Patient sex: M
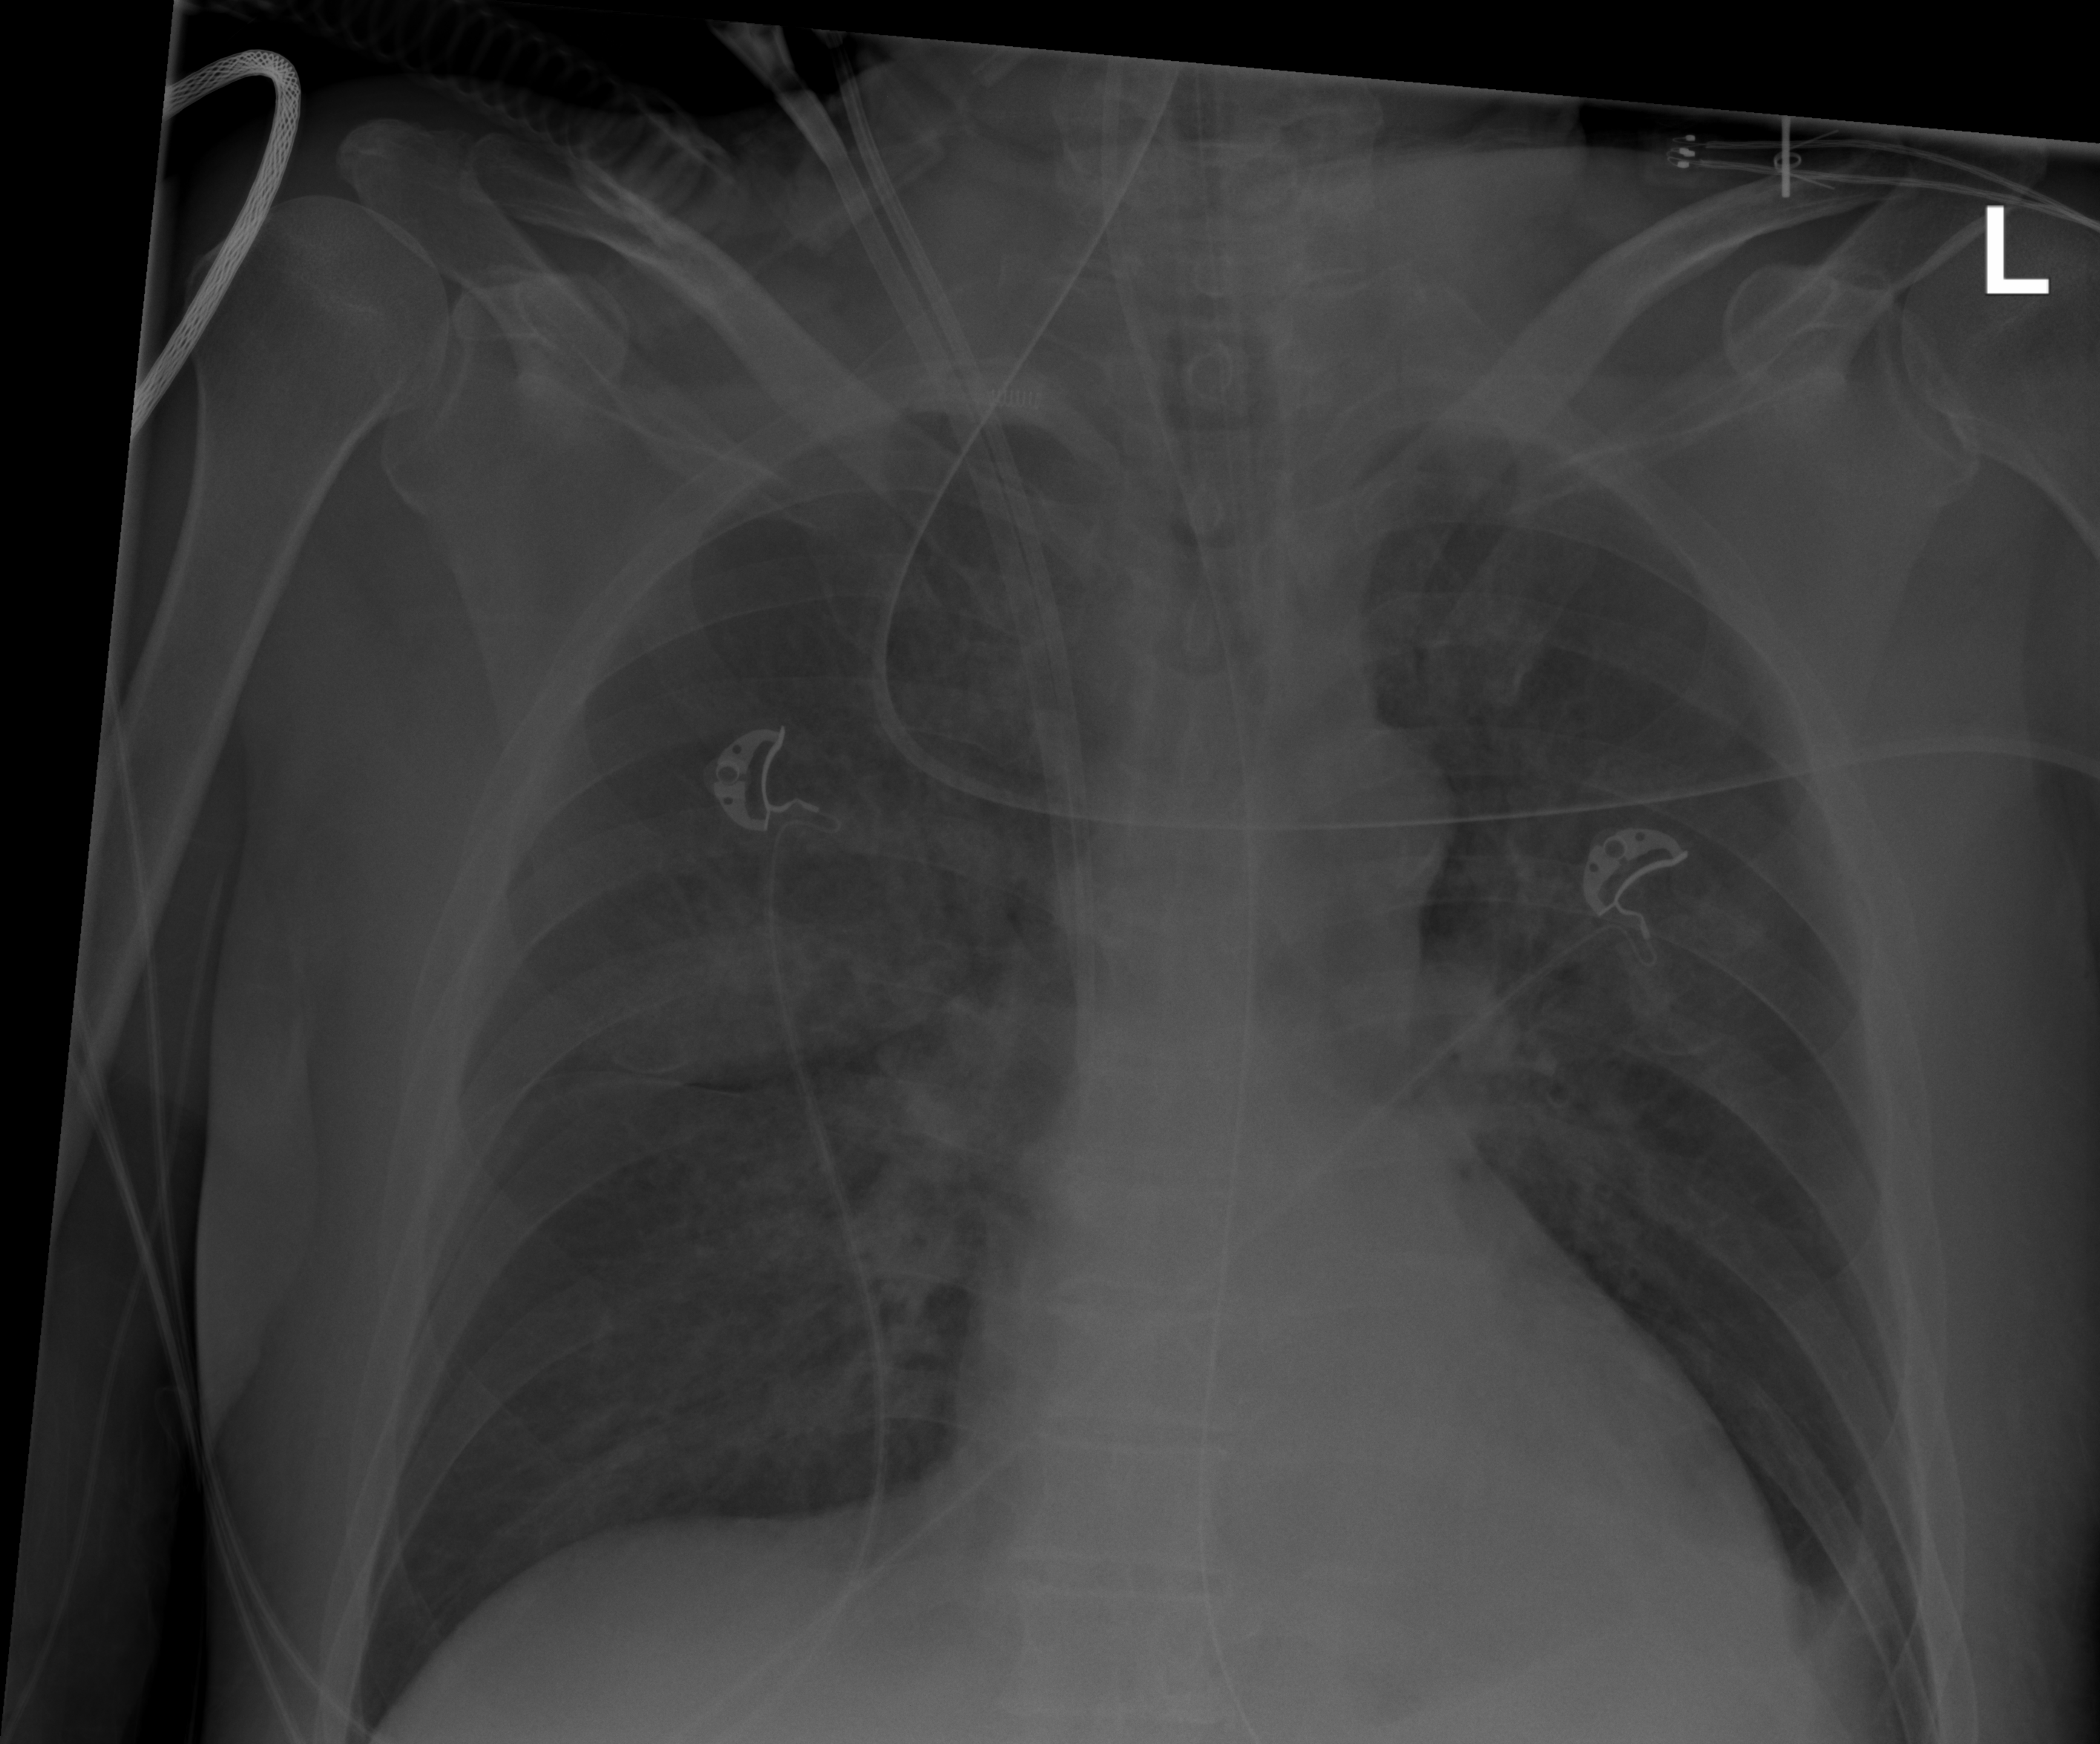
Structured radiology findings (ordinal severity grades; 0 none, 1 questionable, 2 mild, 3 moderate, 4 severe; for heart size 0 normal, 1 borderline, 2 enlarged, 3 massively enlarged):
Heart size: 0
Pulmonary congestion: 2
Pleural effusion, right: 0
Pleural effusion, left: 0
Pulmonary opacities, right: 3
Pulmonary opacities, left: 2
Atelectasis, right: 2
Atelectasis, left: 2